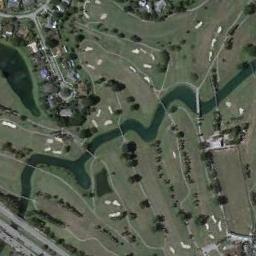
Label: golf_course